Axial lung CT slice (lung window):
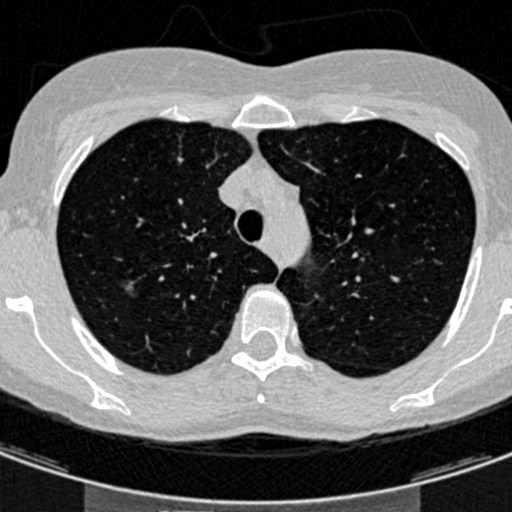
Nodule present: yes
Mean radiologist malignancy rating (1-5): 3.5